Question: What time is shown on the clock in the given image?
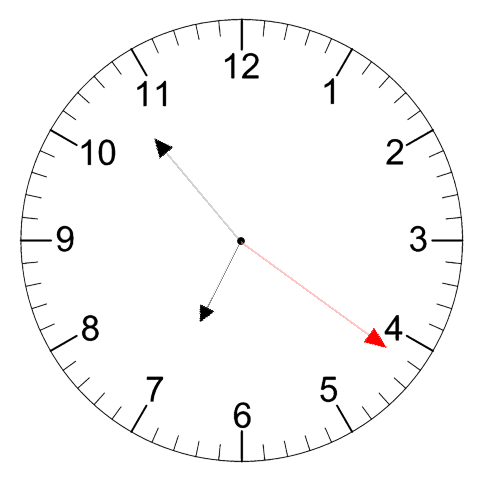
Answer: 06:53:21